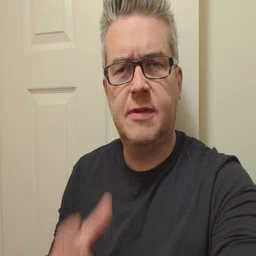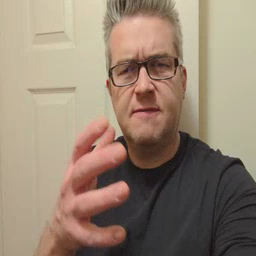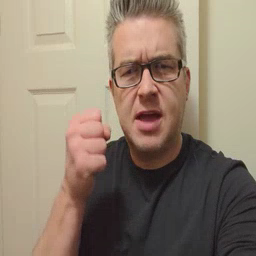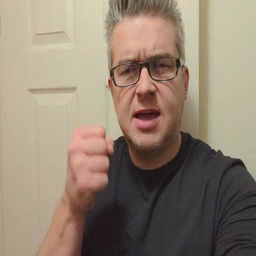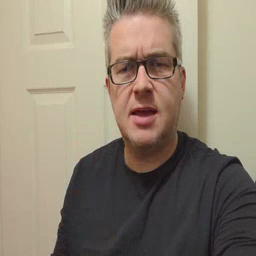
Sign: fast